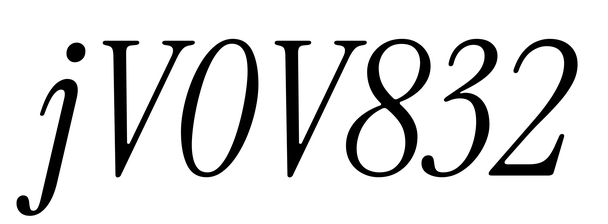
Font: InstrumentSerif-Italic